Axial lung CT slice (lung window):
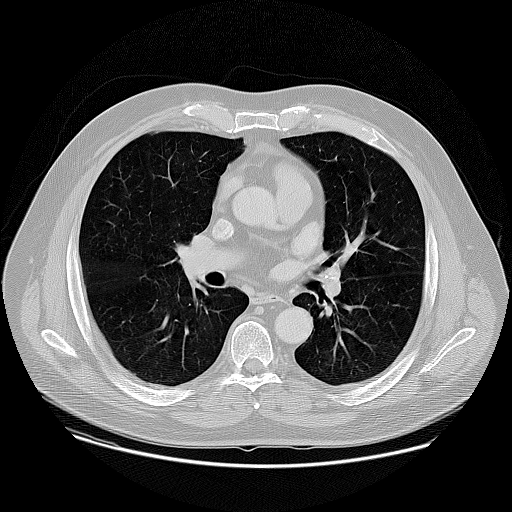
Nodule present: no